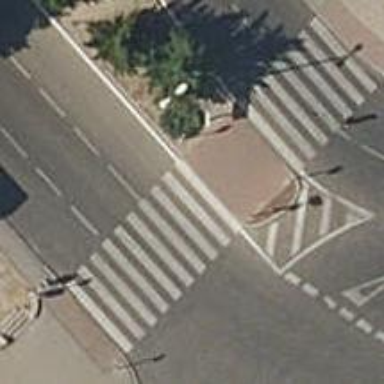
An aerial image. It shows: Marked footway crossing with visible markings.